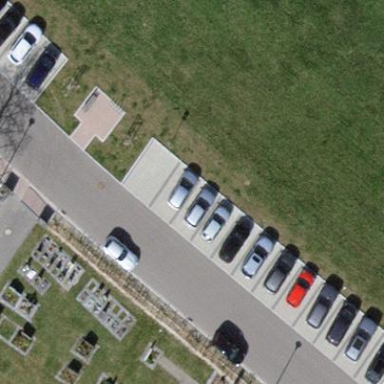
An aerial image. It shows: Street side parking area.